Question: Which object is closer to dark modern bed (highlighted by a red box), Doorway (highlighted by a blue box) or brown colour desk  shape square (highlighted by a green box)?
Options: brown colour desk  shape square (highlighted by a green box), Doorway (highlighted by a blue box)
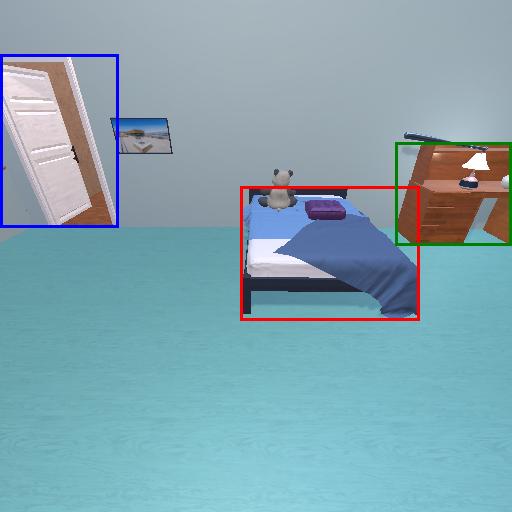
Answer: brown colour desk  shape square (highlighted by a green box)